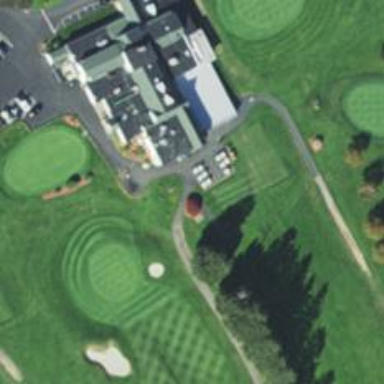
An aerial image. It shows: Service road used as golf cart path.